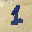
Label: 1